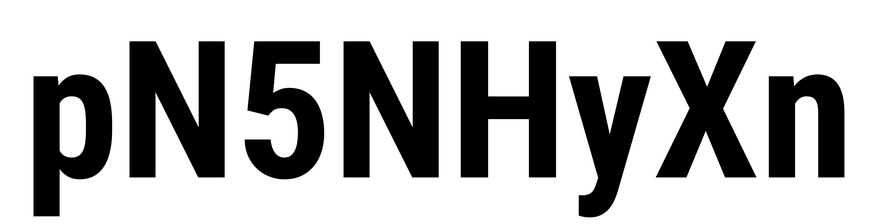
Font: Roboto_Condensed_Bold